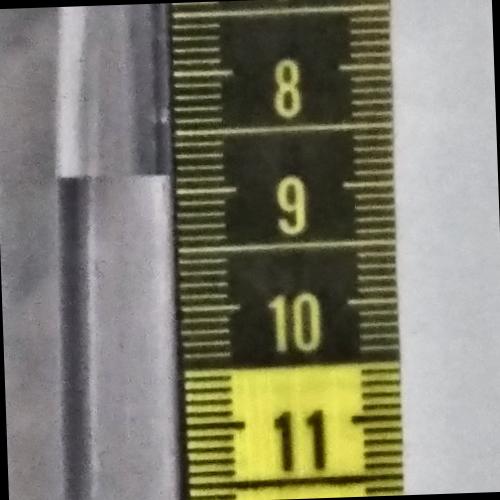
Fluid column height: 8.9 cm